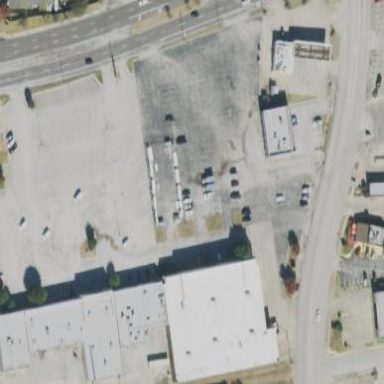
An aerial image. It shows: Retail area.